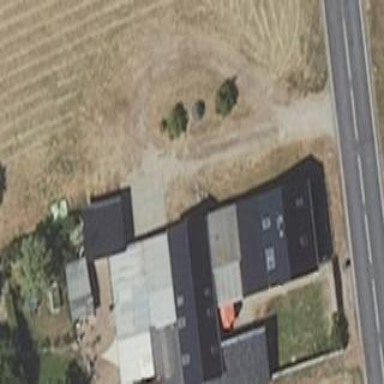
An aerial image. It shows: Shed.